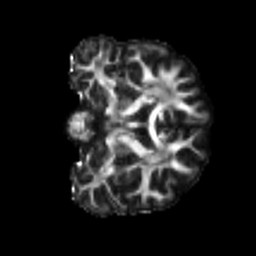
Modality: FA
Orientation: coronal
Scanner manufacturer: siemens
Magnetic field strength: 3 T
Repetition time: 4 s
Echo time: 0.0594 s